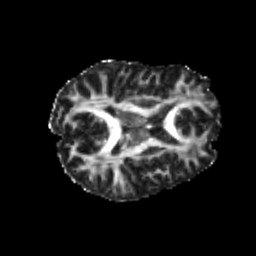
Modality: FA
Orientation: axial
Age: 21
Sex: male
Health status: healthy
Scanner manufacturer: philips
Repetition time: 7.388 s
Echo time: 0.08599 s